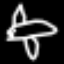
Label: airplane